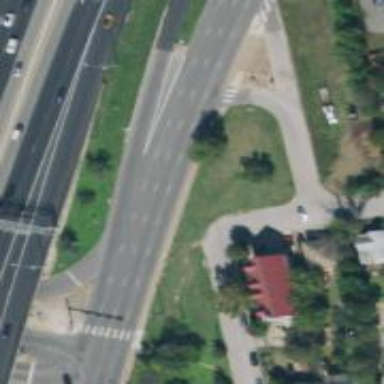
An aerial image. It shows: Secondary road with frontage road alongside.